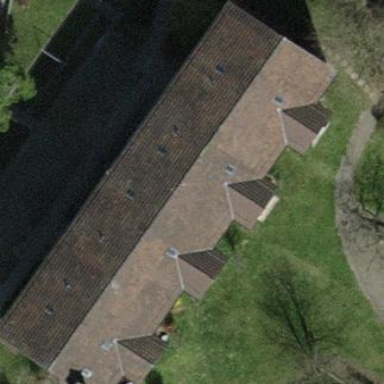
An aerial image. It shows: Building with tile roof.